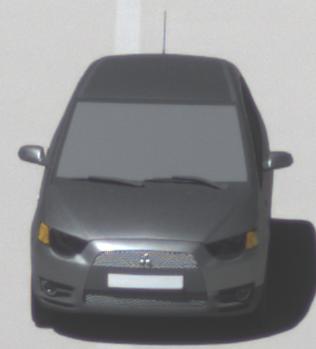
Make: Mitsubishi
Model: Colt 1.1
Detailed model: Colt (VI)
Model produced from: 2008/11
Model produced until: 2010/10
Doors: 3
Color: gray
Road condition: dry road
Daytime: midday
Contrast: high contrast